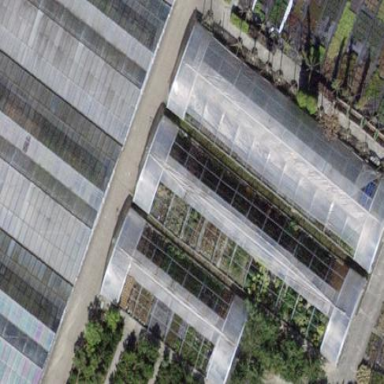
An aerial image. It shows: Greenhouse.